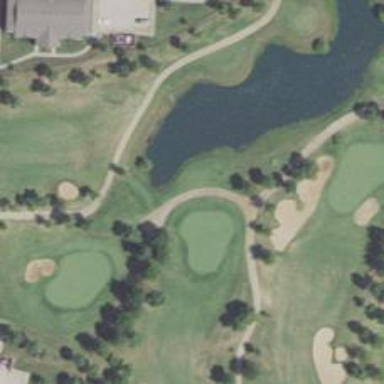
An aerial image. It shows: Path for golf carts.